Question: I'm debuging my code with Chrome DevTools and I have a strange ocasion.
I have an array which which contains data but console shows Array[0]
When I try to access it, it gives me an arror 'SyntaxError: Unexpected token ILLEGAL'
Let me show you the details:
There is an Object I call from console "quick_chat", when I expand this object there is another Object called data, which shows like data: Array[0], but I'm still able to expand it where there is another object with the Id of my chat.

as you see here data is Array[0] but with data in it.
How can I access it with console? any suggestions?
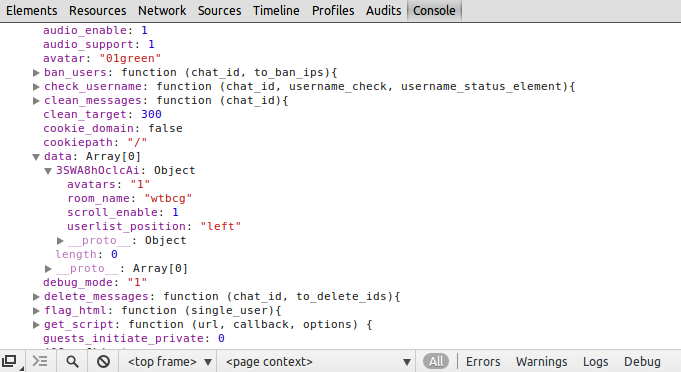
Answer: That data is stored in a property of the array, and would be accessed using:
'''
quick_chat.data["3SWA8h0clcAi"]
'''